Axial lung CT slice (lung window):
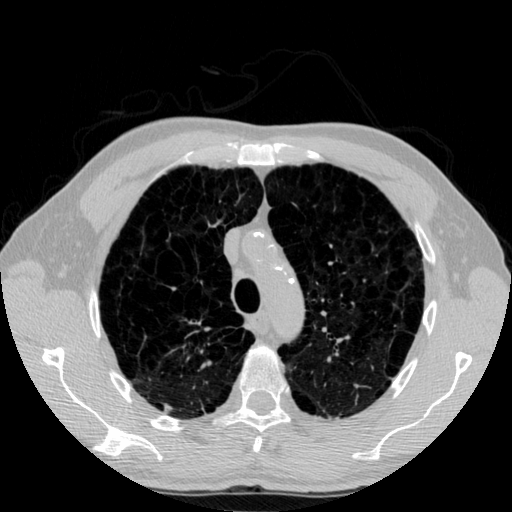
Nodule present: no